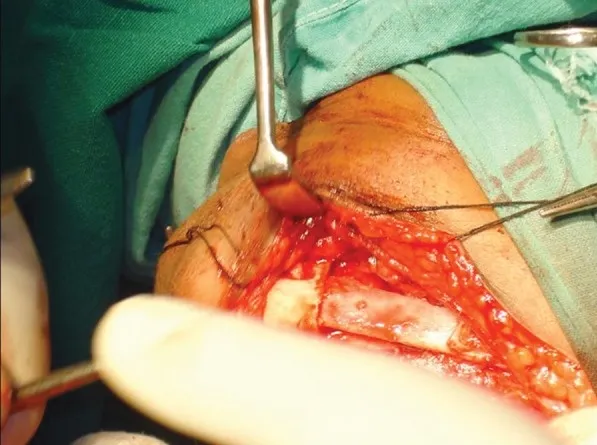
Costochondral graft secured into place in continuation with the distal end of resected mandible.
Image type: medical_photograph (other_medical_photograph)